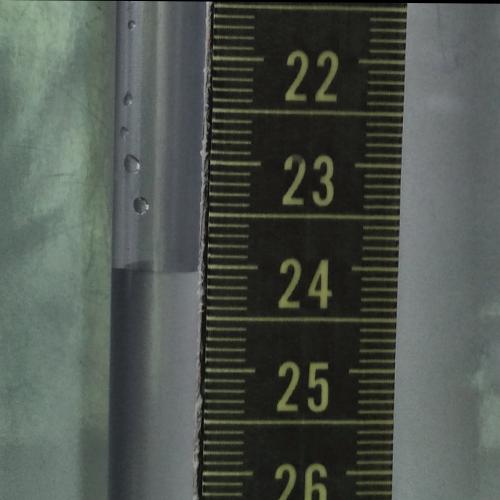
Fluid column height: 24.1 cm